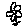
Label: flower